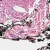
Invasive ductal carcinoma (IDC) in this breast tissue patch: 0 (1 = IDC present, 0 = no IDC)